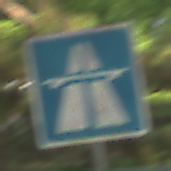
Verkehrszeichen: Autobahn
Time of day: MorningAfternoon
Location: Outdoor (RoadRail)
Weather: Clear
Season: NotSpecified
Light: Natural